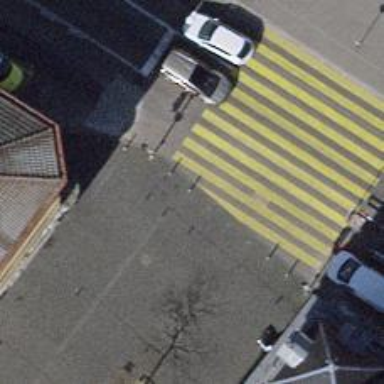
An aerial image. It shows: Bollard.